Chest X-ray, PA view. Patient: 70 years old, sex M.
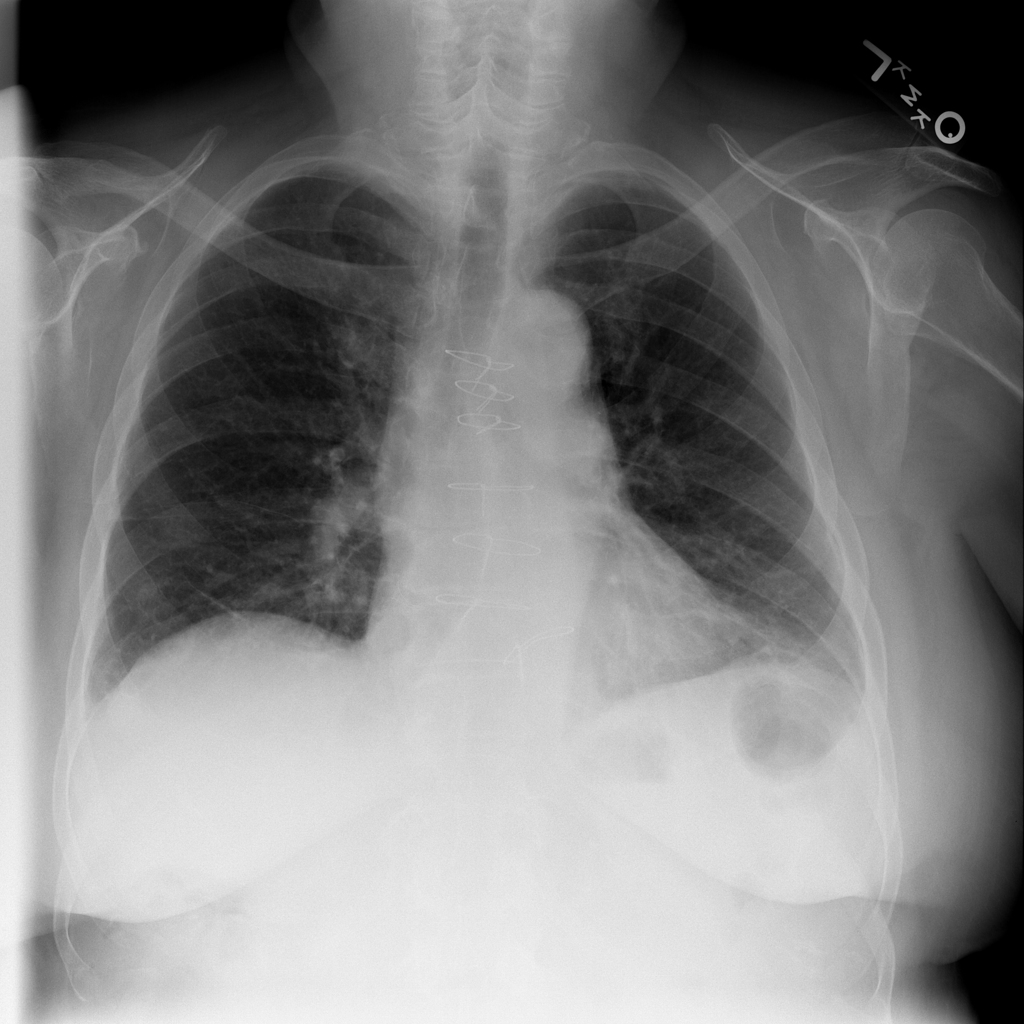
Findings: No Finding